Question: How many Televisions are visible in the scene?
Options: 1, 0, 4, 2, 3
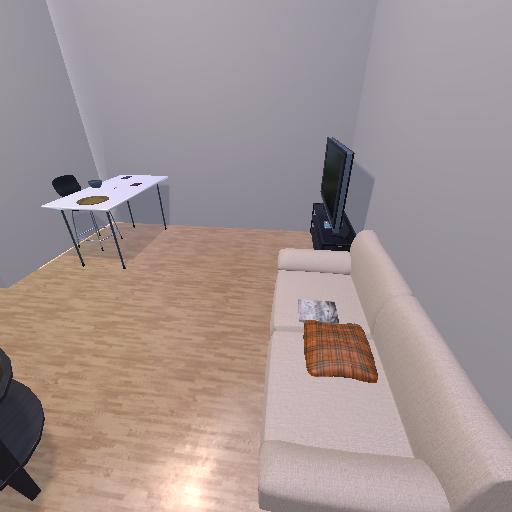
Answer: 1